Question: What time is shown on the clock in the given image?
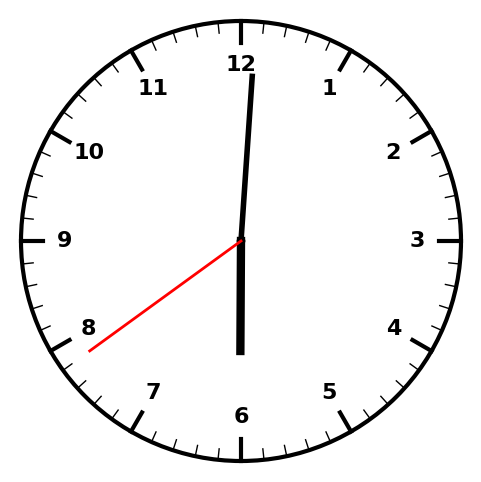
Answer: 06:00:39